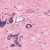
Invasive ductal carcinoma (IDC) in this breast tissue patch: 0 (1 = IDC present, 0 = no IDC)